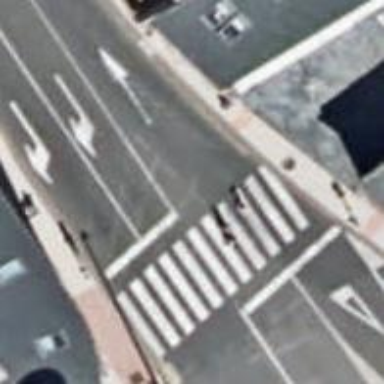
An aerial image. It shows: Crossing with traffic signals.